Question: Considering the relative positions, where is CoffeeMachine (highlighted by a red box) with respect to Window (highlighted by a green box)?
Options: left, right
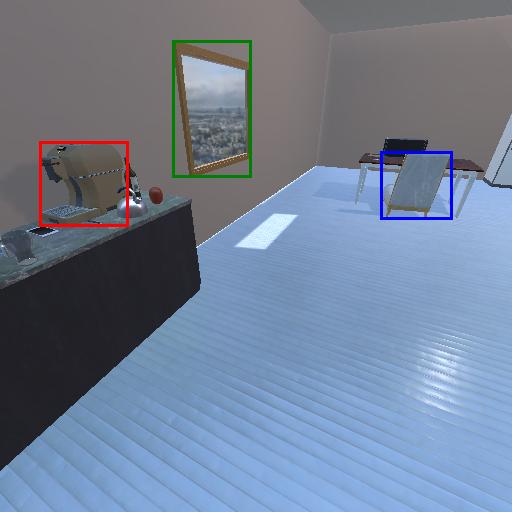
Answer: left